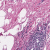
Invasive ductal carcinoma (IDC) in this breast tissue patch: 0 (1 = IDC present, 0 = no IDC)